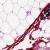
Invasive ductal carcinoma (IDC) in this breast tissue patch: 0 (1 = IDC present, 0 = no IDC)